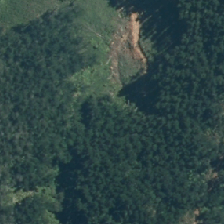
Land cover: harvested_forest